Interaction volume radius: 5 \u00c5
Interaction volume height: 10 \u00c5
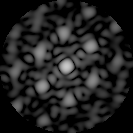
Disorder parameter: 0.3509